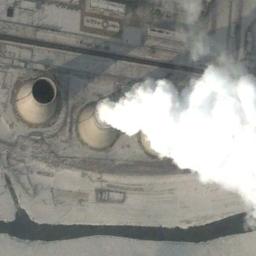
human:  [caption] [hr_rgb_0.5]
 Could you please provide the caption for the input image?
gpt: The thermal power station is on the bare land with white mist above .

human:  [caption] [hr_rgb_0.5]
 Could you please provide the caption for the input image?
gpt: There are simple buildings in a thermal power station with three cooling towers that are steaming .

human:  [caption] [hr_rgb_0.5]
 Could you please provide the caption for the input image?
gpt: There are two thermal power stations, and the left one is emitting smoke .

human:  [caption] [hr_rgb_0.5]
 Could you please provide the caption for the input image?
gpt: A large open space is next to the thermal power station .

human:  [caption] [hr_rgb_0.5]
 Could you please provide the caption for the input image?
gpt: There are several chimneys on the thermal power station .